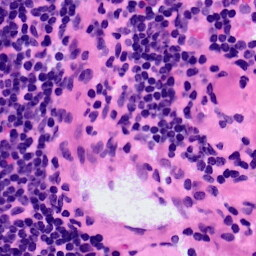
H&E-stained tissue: LymphNode